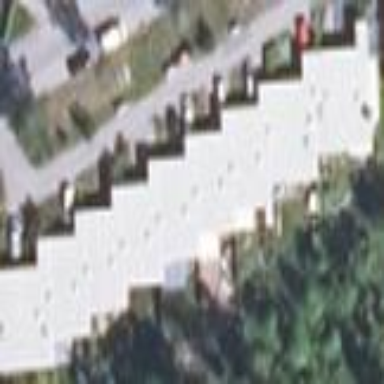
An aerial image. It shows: Terrace building.